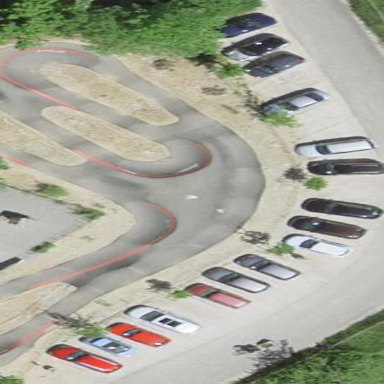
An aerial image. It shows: Unpaved street side parking area.